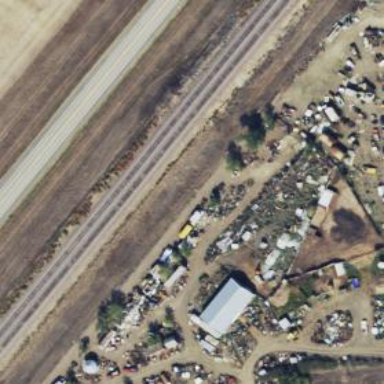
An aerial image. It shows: Industrial area designated as auto wrecker yard.